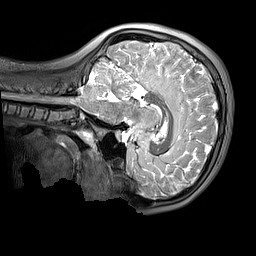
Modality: T2w
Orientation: sagittal
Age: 11
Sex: female
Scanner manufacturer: siemens
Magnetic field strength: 3 T
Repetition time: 3.2 s
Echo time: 0.408 s